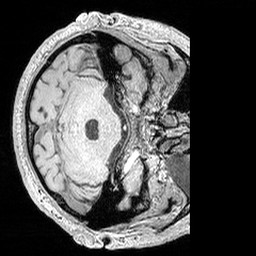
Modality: MP2RAGE
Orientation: axial
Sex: male
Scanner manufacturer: siemens
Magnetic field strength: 3 T
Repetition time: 5 s
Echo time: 0.00292 s